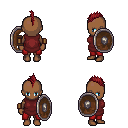
a pixel art fantasy rpg character, female body template, human, dark skin, maroon tunic, red pants, brunette mohawk hairstyle, leather bracers, shield, four views (front, back, left, right), 2x2 character sprite sheet, small pixel art, hard edges, no anti-aliasing